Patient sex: M
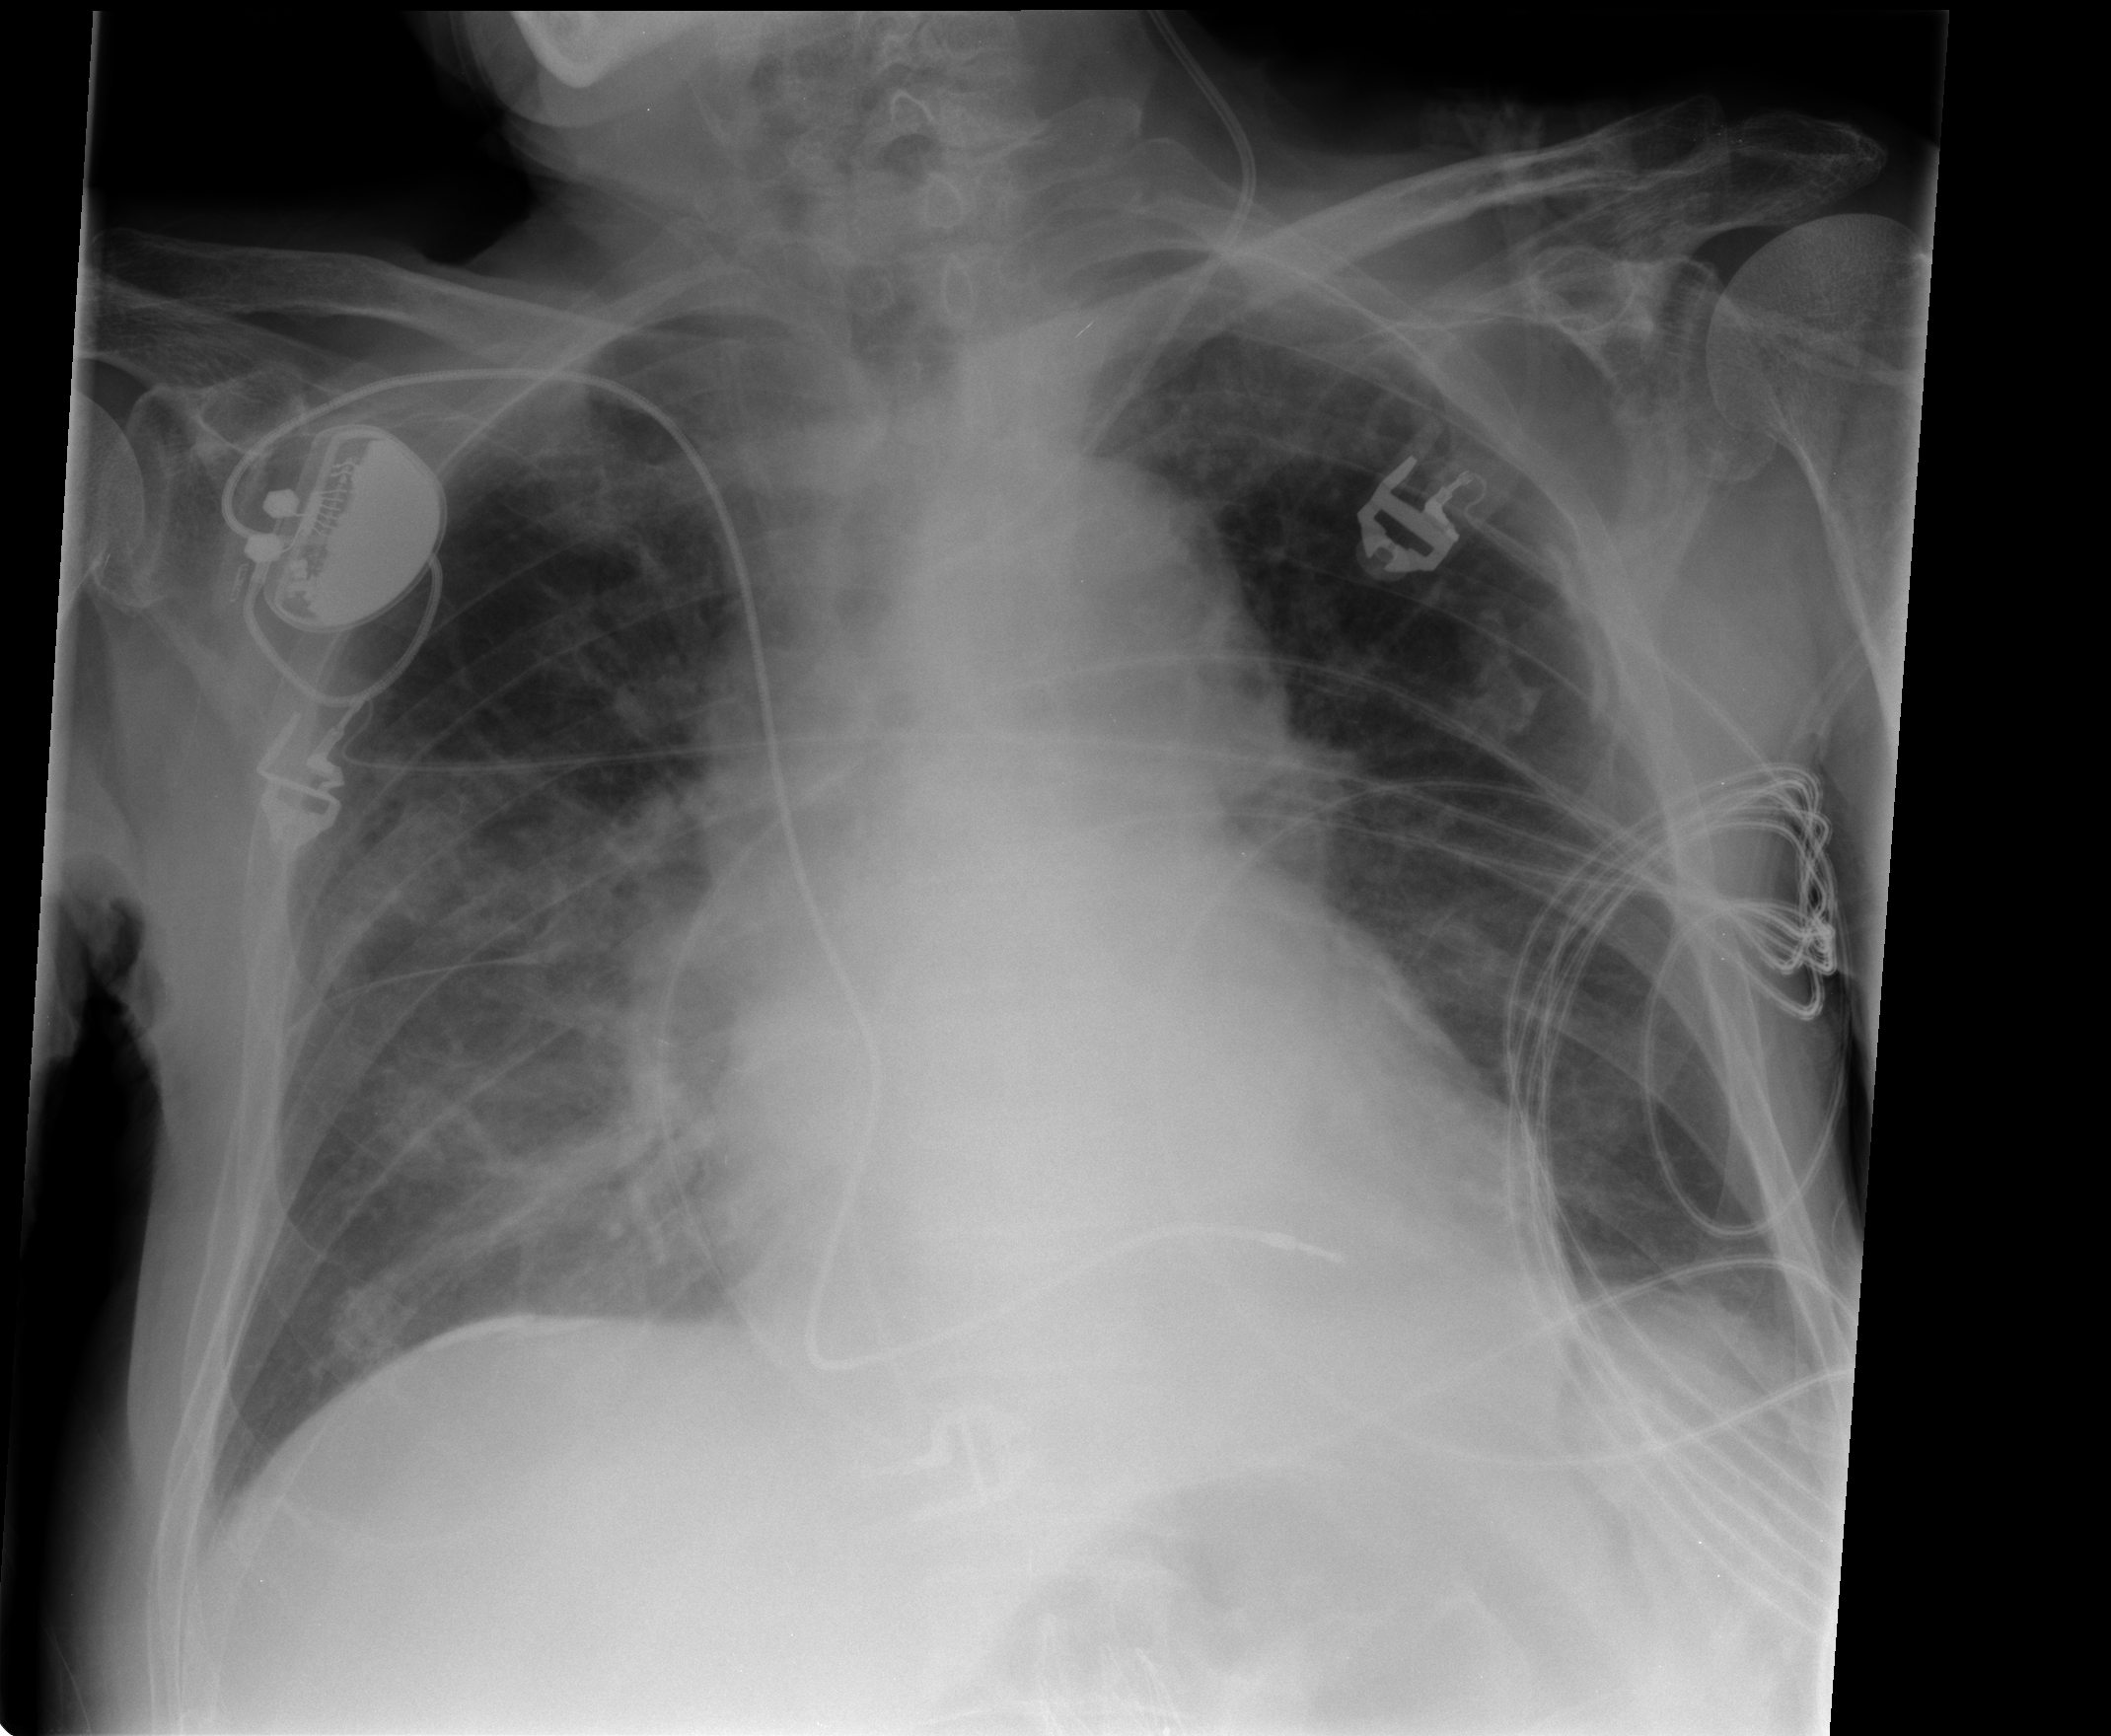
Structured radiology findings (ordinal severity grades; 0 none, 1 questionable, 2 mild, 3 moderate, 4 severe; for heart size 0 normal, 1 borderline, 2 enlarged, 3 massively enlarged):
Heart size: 2
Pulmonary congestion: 1
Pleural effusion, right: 0
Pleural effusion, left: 0
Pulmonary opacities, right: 3
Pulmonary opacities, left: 2
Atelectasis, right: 1
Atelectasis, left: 0